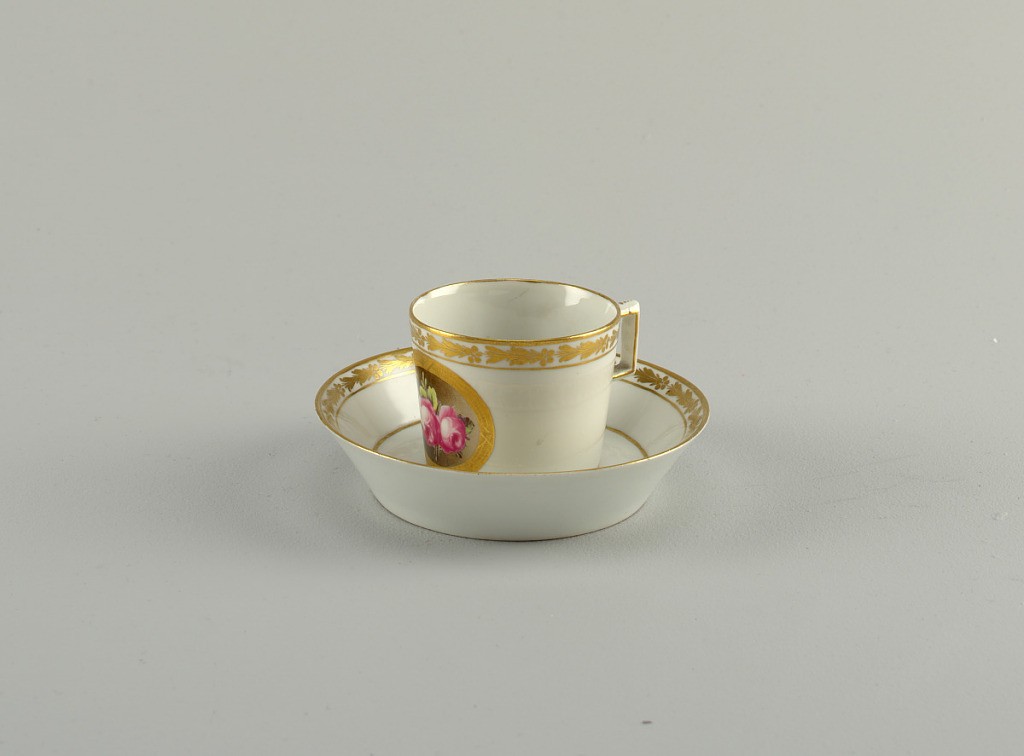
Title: Cup and Saucer with Rose Medallion
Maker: Fürstenberg Porcelain Manufactory, German, established 1747
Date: early 19th century
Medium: hard paste porcelain, vitreous enamel, gold
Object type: cup and saucer
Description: Cylindrical; saucer flat with flaring sides. Strap handle of rectangular form. Floral medallion.